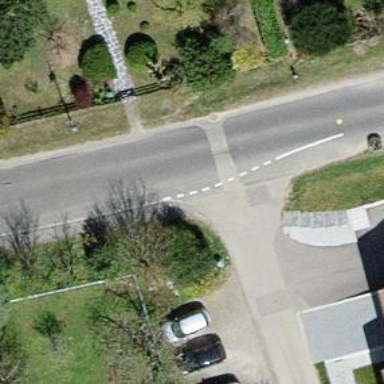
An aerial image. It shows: Tertiary road.